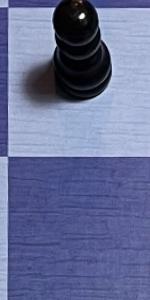
Label: Empty